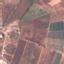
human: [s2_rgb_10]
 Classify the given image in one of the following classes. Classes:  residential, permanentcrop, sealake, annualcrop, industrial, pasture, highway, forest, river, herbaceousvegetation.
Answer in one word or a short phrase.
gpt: PermanentCrop